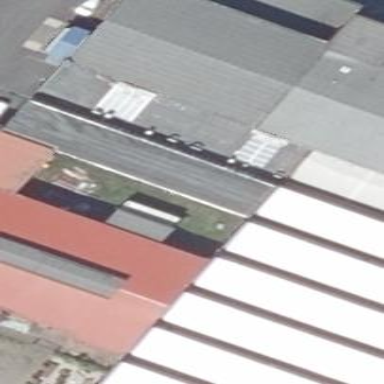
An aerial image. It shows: Industrial building with saltbox-shaped roof.